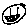
Label: smiley face